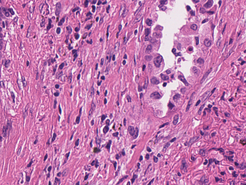
Tumor epithelial tissue: yes
Tumor-associated stroma tissue: yes
Normal tissue: no